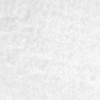
Label: no_change